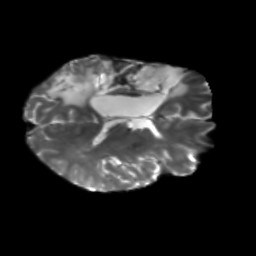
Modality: T2w
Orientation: axial
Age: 46
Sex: male
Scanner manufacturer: siemens
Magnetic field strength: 3 T
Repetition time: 5.25 s
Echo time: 0.08 s